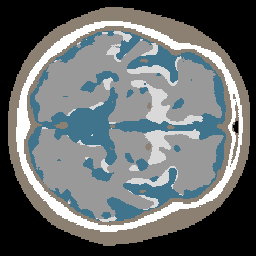
Label: no_lesion